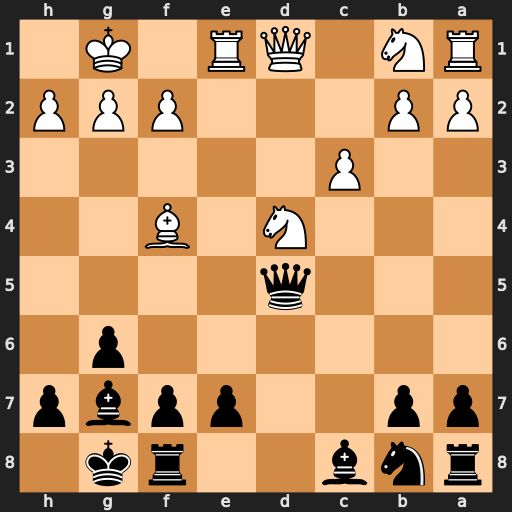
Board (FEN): rnb2rk1/pp2ppbp/6p1/3q4/3N1B2/2P5/PP3PPP/RN1QR1K1
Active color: b
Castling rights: -
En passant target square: -
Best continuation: e5 Bxe5 Bxe5 Nf3 Qxd1